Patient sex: F
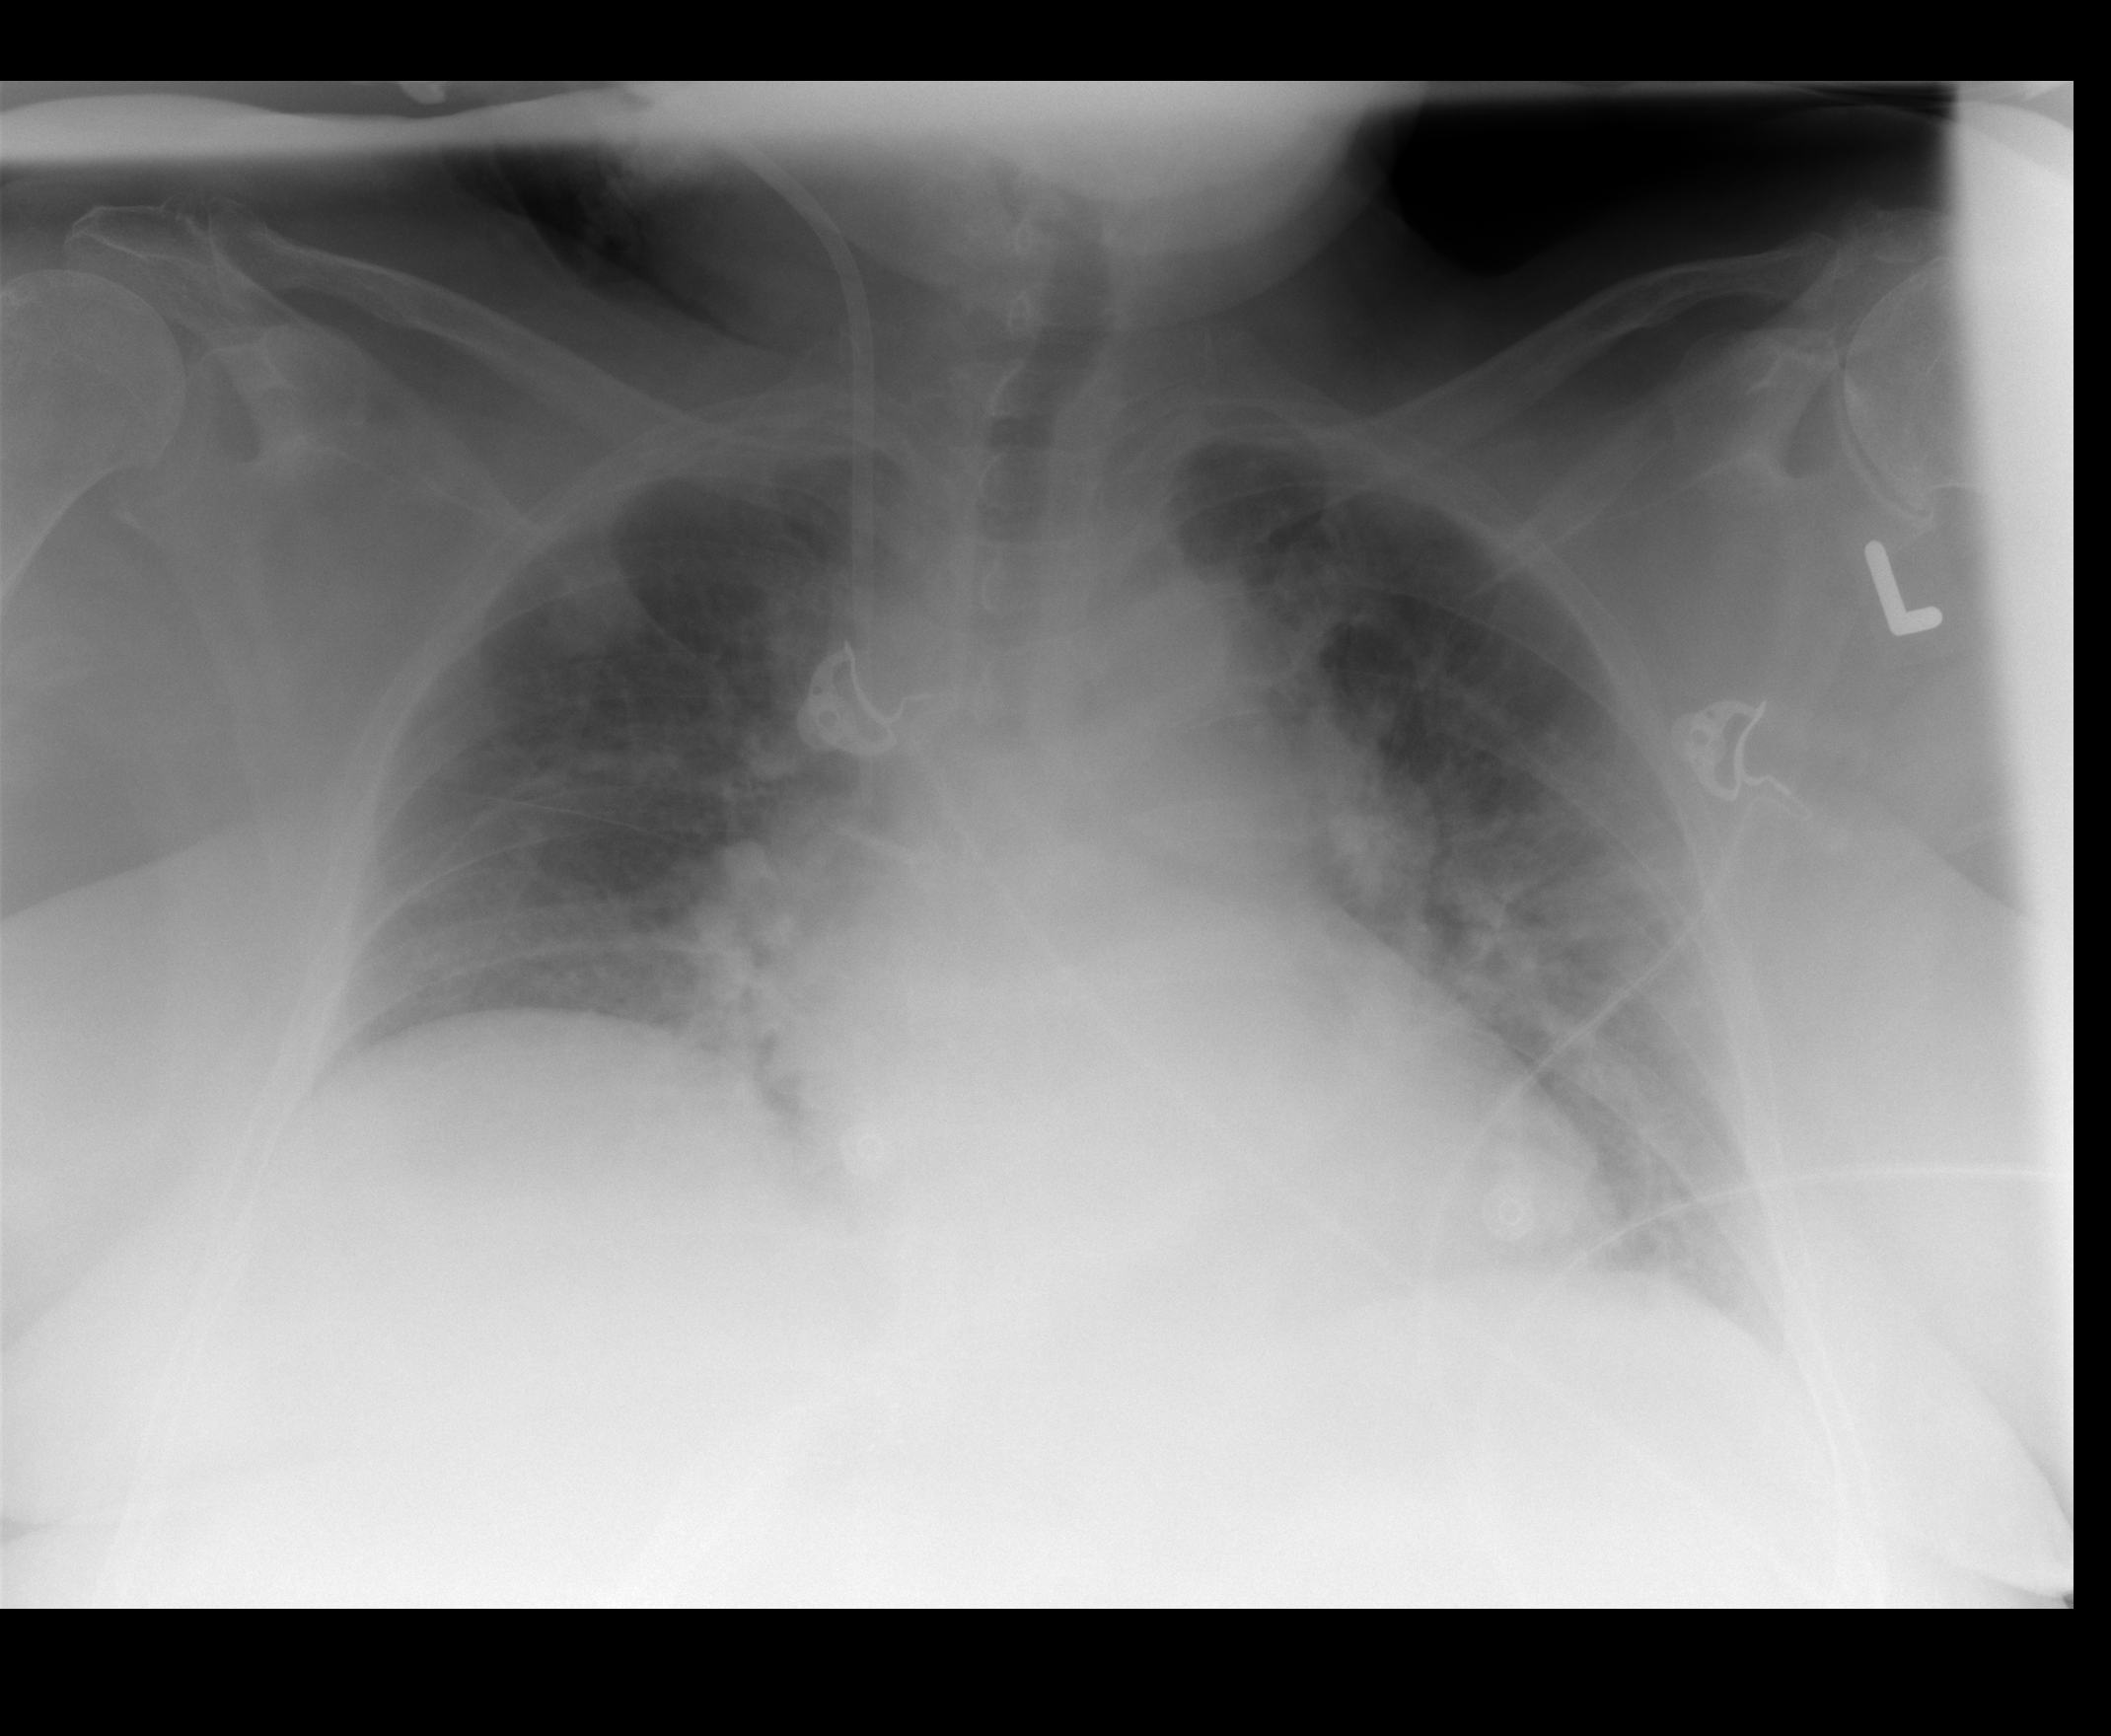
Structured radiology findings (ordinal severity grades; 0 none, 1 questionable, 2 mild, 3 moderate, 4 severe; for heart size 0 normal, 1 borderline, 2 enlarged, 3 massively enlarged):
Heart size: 0
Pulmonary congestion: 1
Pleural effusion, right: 0
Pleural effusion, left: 0
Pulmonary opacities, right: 0
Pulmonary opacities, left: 2
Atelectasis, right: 2
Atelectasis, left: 2